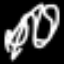
Label: squiggle